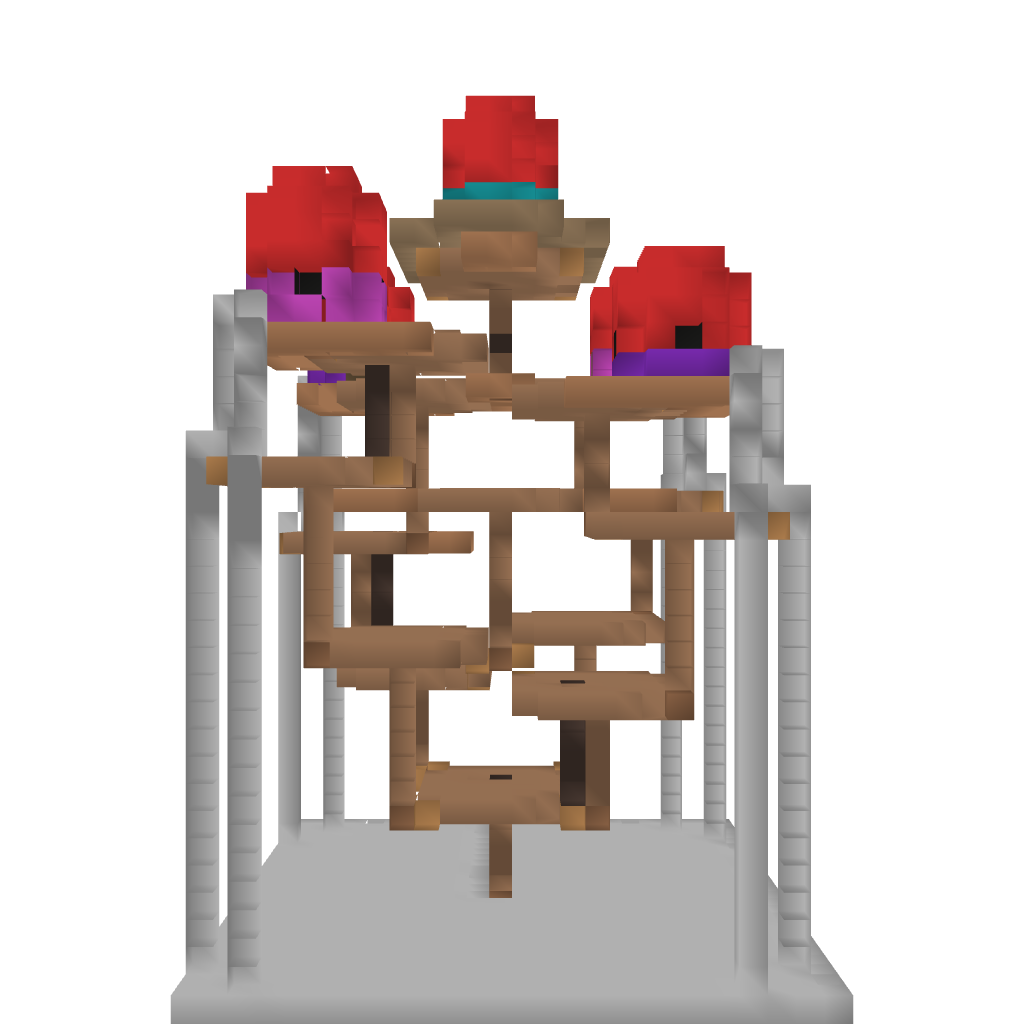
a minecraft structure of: Shroom Village